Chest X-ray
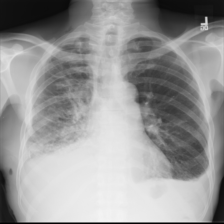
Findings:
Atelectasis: negative
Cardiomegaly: negative
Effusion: positive
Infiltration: positive
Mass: negative
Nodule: negative
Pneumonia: negative
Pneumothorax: negative
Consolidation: negative
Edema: negative
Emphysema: negative
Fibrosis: negative
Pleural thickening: negative
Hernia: negative